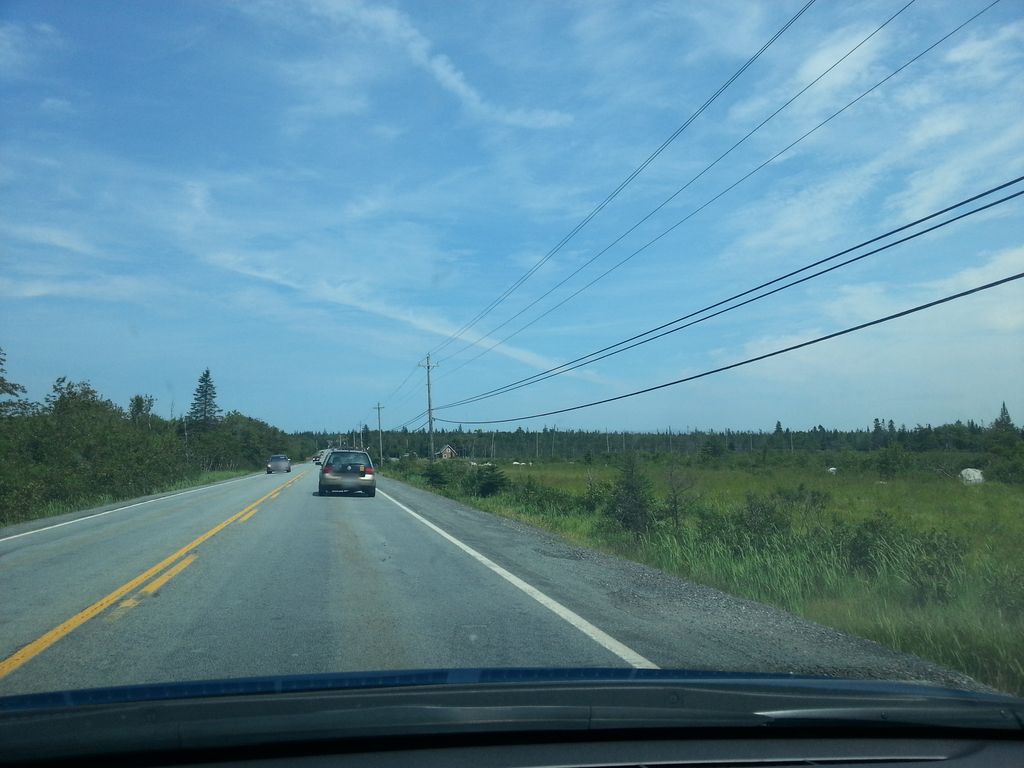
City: halifax